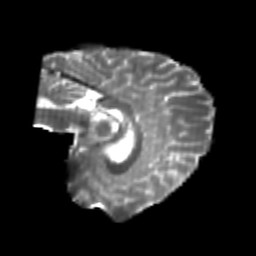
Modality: T2w
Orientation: sagittal
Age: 20
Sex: female
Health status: healthy
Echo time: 0.074 s